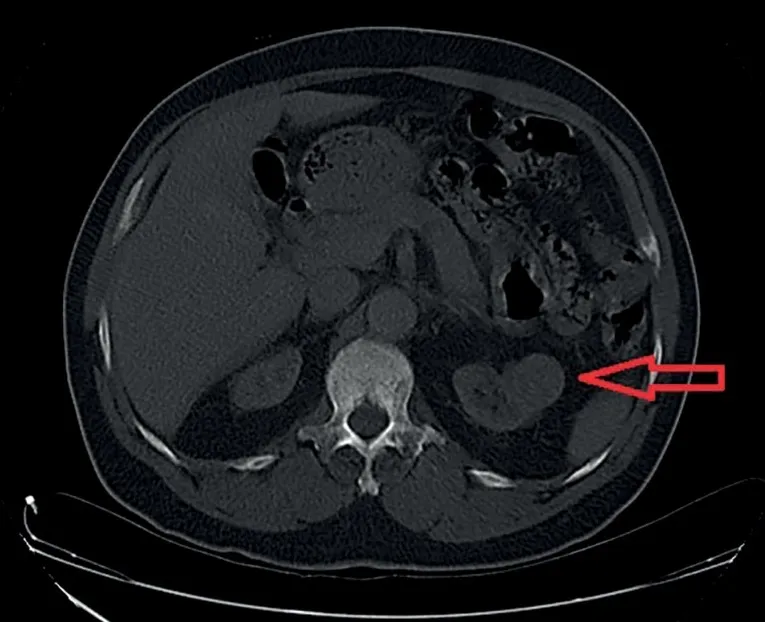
Renal oncocytoma - CT scan exhibiting the typical imaging morphology
of a solid, homogenous, unilateral lesion with isodensity as compared to
the normal adjacent renal parenchyma.
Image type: radiology (ct)